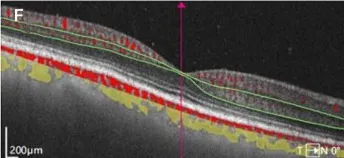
Swept-Source Optical Coherence Tomography Angiography (SS-OCTA) examinations of the right eye at initial presentation. DCP layer showed no obvious abnormal blood flow signals correlated with lymphoma.
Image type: ophthalmic_imaging (ophthalmic_angiography)